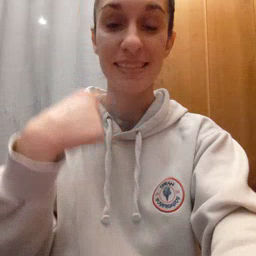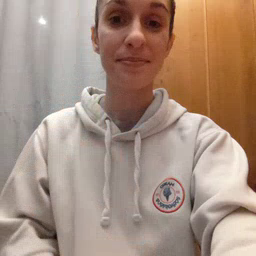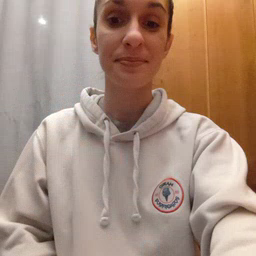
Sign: face